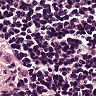
Metastatic tissue present: no